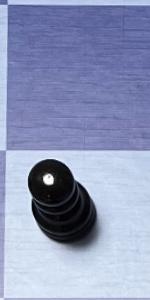
Label: Pawn_Black